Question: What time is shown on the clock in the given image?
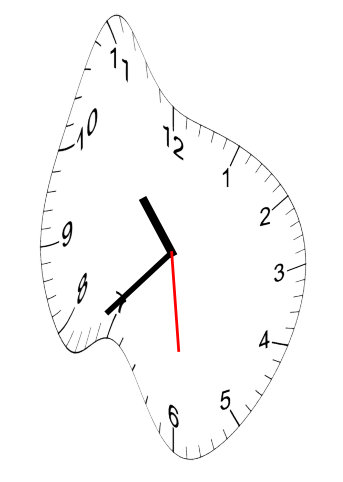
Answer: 10:37:29